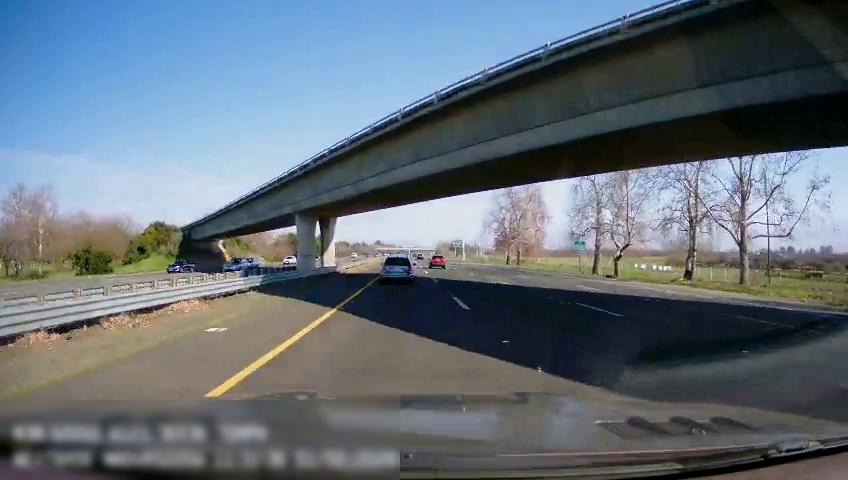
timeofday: Day
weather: Sunny
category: Drivable Space
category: Drivable Space
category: Vehicles | SUV
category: Vehicles | SUV
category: Vehicles | SUV
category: Drivable Space
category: Vehicles | Truck
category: Vehicles | Car
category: Vehicles | Car
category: Lanes | Current Lane
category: Lanes | Current Lane
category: Lanes | Alternate Lane
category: Lanes | Alternate Lane
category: Lanes | Alternate Lane